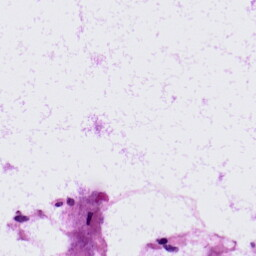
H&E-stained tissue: LymphNode